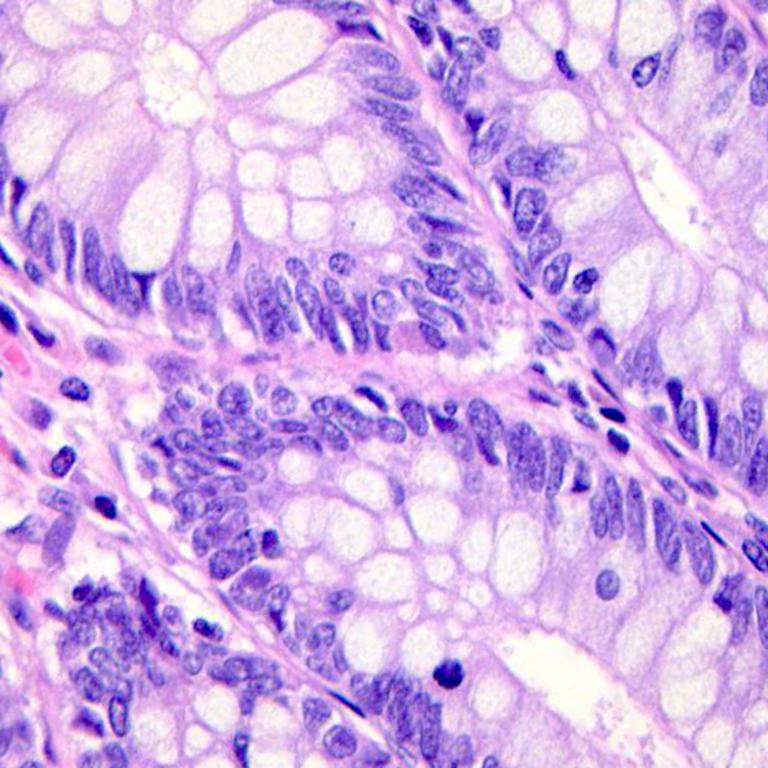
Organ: colon
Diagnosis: benign